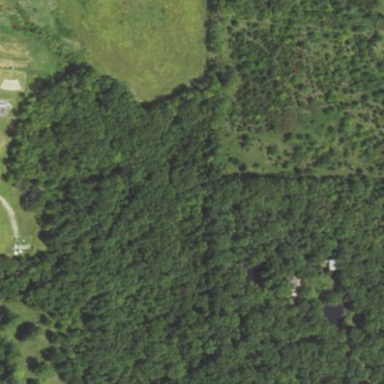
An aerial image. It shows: Deciduous broadleaved woodland.